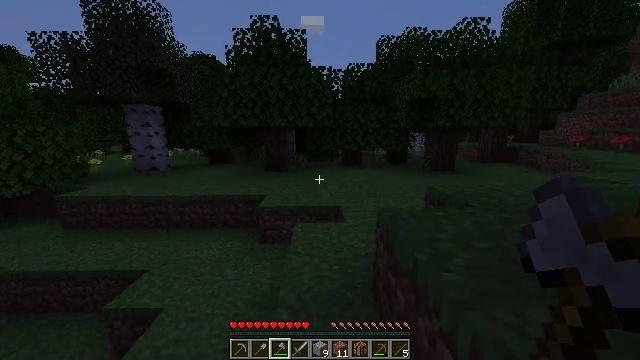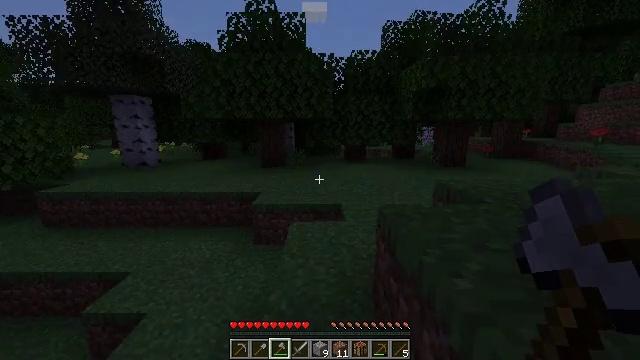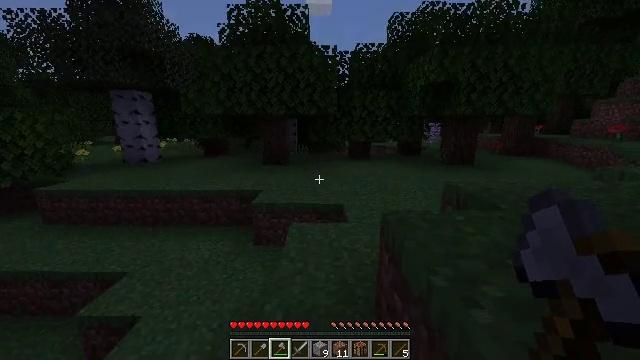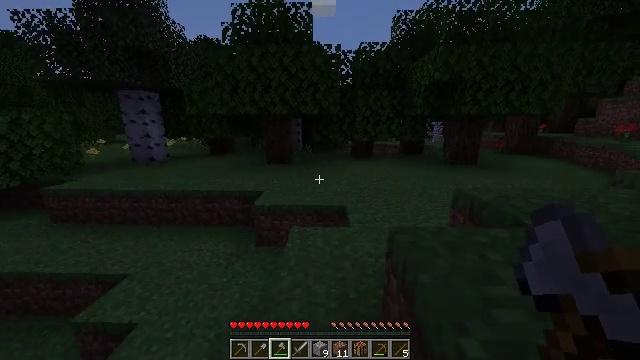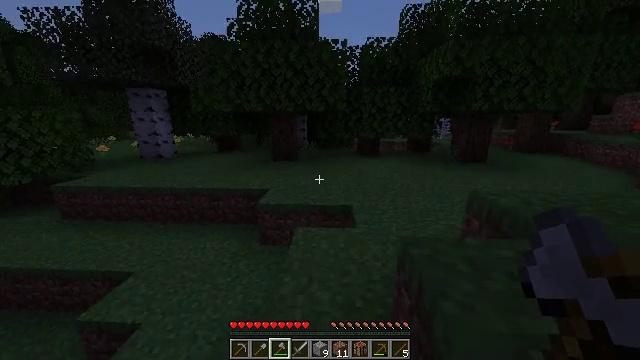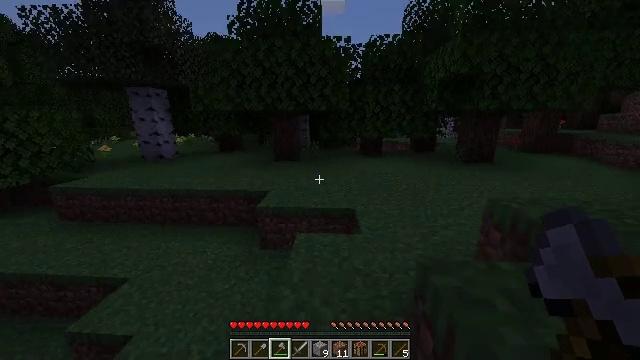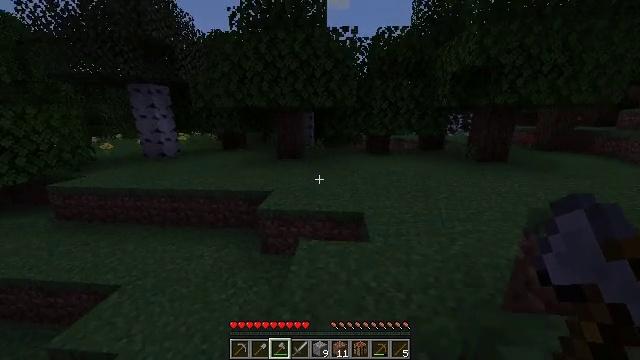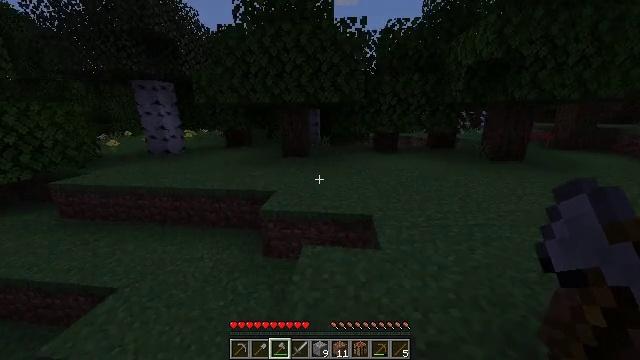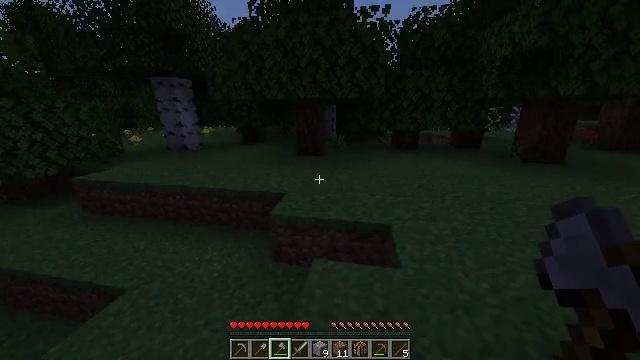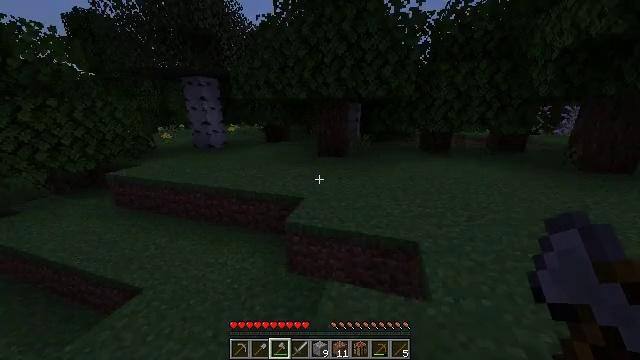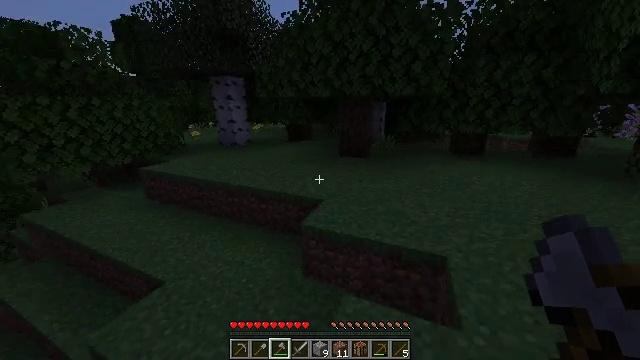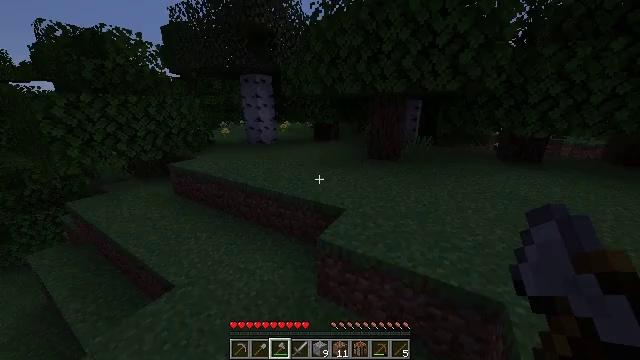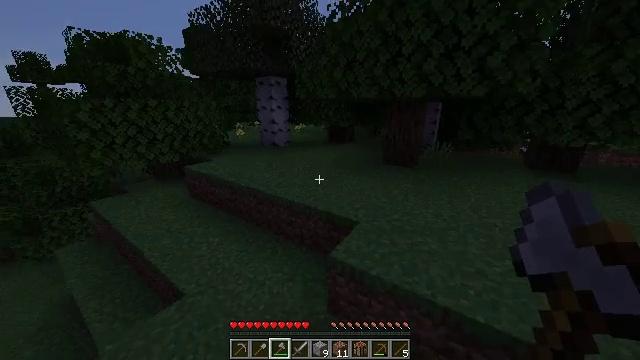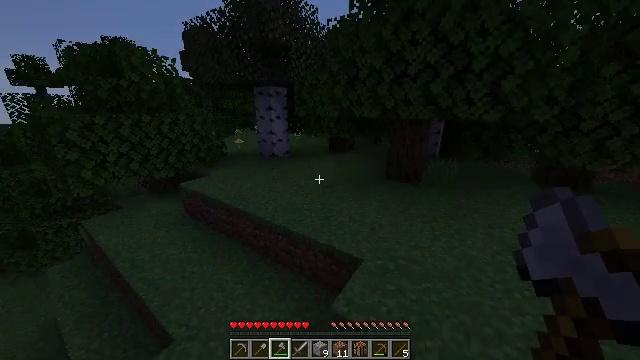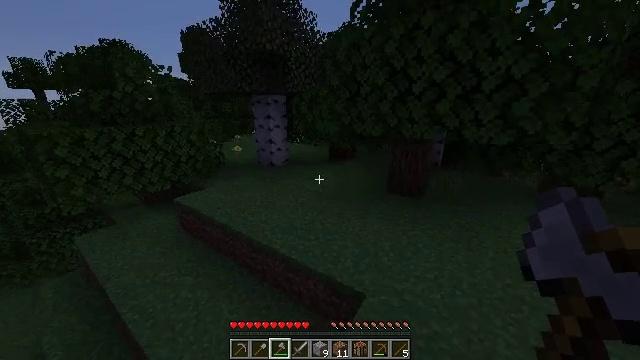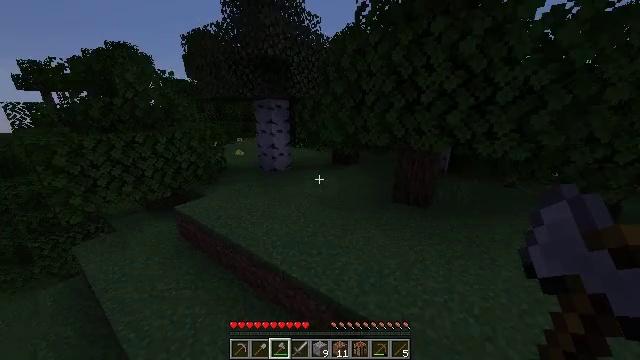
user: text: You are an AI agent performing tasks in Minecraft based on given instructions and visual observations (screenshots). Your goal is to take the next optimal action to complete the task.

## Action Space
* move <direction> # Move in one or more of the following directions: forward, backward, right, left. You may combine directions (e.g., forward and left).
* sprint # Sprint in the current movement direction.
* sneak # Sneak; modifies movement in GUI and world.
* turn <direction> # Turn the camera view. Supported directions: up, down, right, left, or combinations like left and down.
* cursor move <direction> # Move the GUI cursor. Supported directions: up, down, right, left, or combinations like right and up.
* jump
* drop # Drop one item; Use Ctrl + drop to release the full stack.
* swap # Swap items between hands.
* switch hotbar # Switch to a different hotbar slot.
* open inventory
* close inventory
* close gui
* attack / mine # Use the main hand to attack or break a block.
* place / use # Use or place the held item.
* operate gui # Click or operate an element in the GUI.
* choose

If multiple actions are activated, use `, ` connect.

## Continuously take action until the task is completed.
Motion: motion action
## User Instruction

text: Hunt a tropical fish.
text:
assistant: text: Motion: move forward, sprint
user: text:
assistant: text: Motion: move forward, sprint, turn left
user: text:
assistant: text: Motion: move forward, sprint, turn left
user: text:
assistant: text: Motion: move forward, sprint, turn left
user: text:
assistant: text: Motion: move forward, sprint
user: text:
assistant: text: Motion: move forward, sprint, turn left
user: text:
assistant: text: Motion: move forward, sprint, turn left
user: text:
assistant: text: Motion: move forward, sprint, turn left
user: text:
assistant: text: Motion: move forward, sprint, turn left
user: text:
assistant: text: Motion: move forward, sprint, turn left
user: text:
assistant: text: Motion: move forward, sprint, turn left
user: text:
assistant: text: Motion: move forward, sprint, turn left, jump
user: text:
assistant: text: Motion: move forward, sprint, jump
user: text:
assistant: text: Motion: move forward, sprint, jump
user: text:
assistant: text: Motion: move forward, sprint, jump
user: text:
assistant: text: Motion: move forward, sprint, turn left, jump
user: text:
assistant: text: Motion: move forward, sprint, turn right and up, jump
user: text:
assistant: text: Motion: move forward, sprint, turn up, jump
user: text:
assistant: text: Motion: move forward, sprint, jump
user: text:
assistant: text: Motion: move forward, sprint, jump
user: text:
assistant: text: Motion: move forward, sprint
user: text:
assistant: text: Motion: move forward, sprint
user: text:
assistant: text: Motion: move forward, sprint
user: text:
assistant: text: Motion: move forward, sprint, turn left and up
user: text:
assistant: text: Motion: move forward, sprint, turn left and up
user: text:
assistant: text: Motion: move forward, sprint, turn left and up
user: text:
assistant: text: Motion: move forward, sprint, turn left and up
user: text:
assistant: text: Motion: move forward, sprint, turn left
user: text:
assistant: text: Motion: move forward, sprint
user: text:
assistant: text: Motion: move forward, sprint, turn left